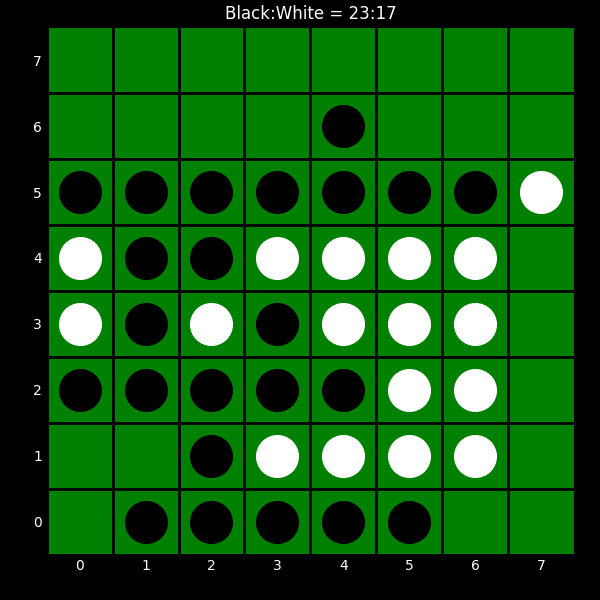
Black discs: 23
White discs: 17